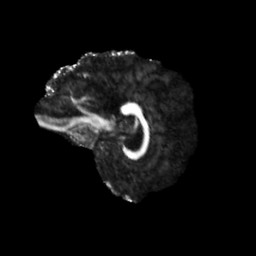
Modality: FA
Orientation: sagittal
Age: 70
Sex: female
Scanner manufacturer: siemens
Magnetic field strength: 3 T
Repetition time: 3.23 s
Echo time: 0.0892 s